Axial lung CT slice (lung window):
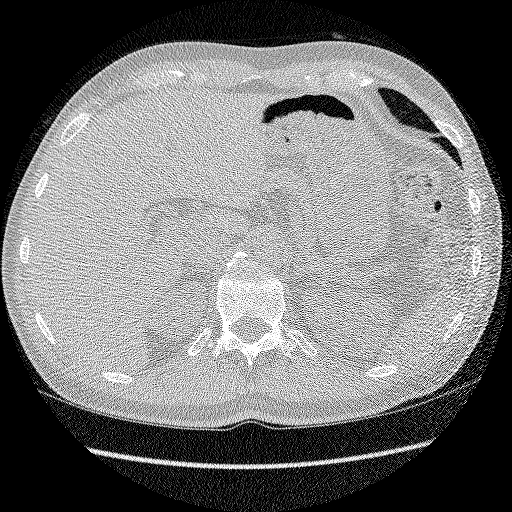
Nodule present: no